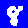
Digit: 8